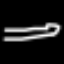
Label: pencil